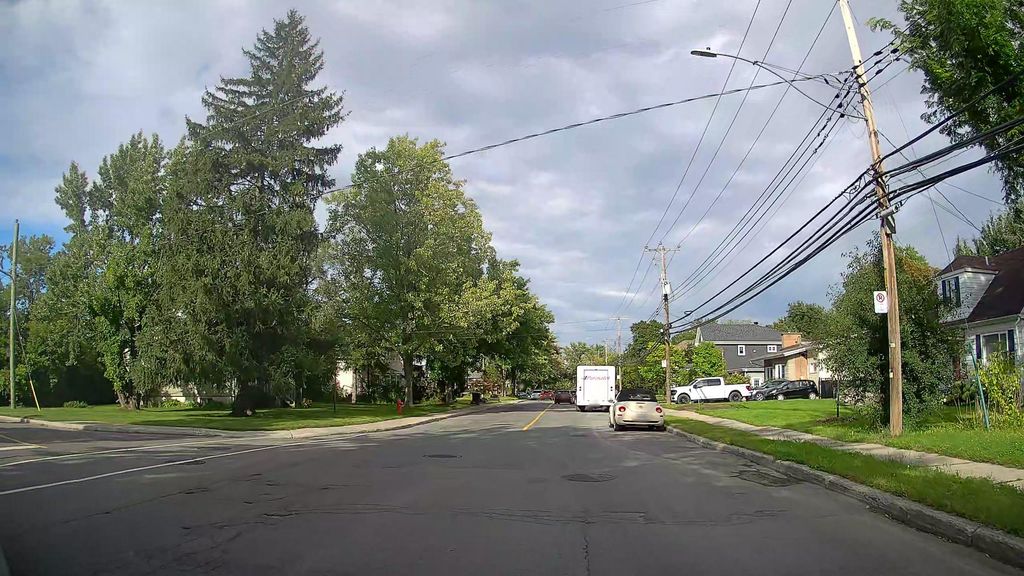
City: montreal